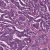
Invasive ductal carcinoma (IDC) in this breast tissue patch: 1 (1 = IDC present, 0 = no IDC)